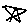
Label: star